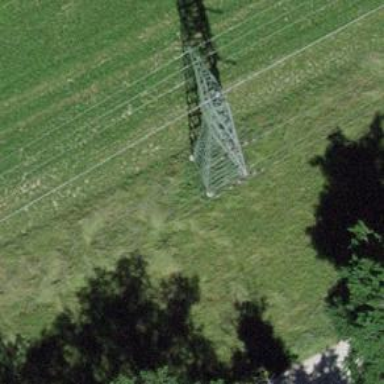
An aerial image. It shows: Towering power structure.